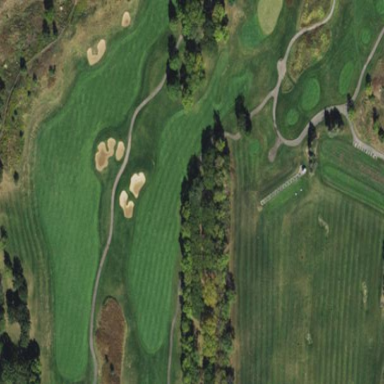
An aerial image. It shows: Grassy area designated as golf fairway.